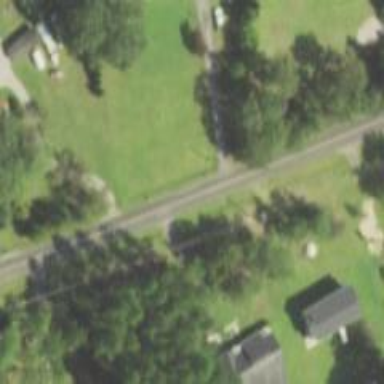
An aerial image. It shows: Residential road.